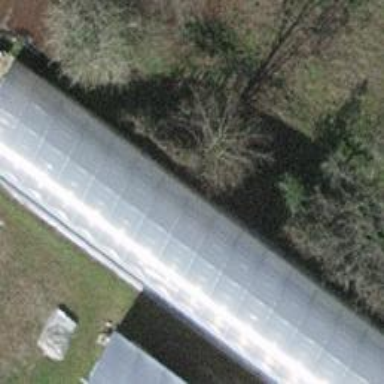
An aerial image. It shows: Greenhouse.